Field crop: tomato
Growth stage: 2
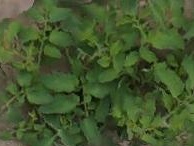
Species: tomato